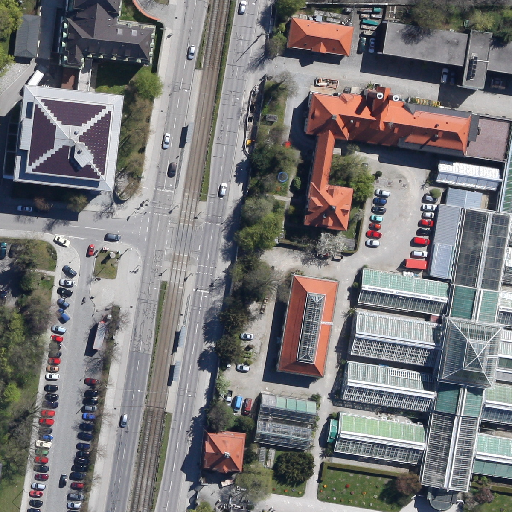
Referring expression: road marking